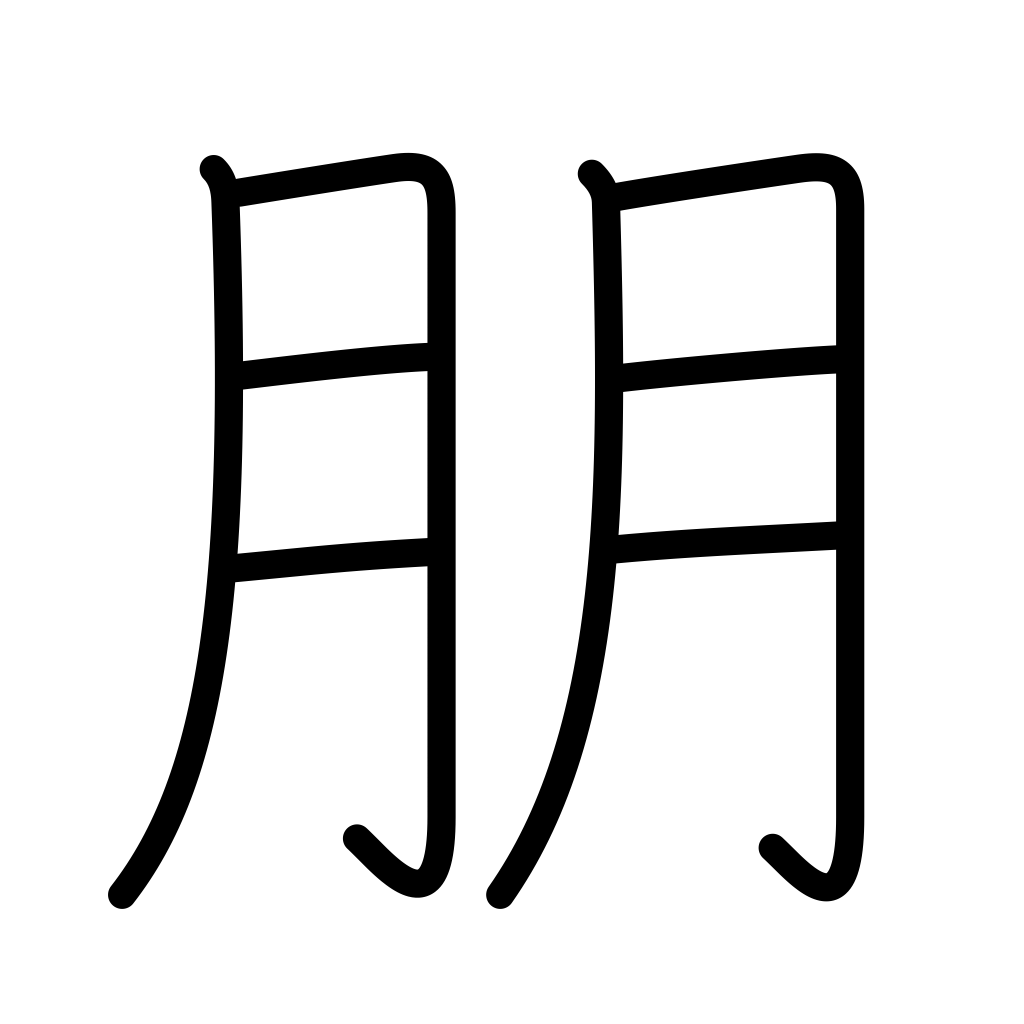
Meaning: companion, friend